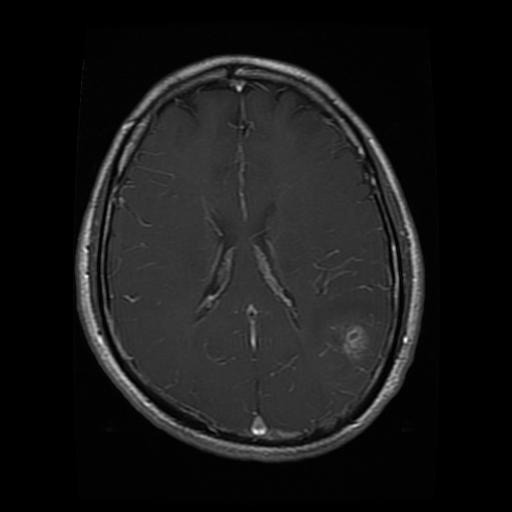
Label: glioma